Field crop: maize
Growth stage: 1
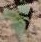
Species: datura